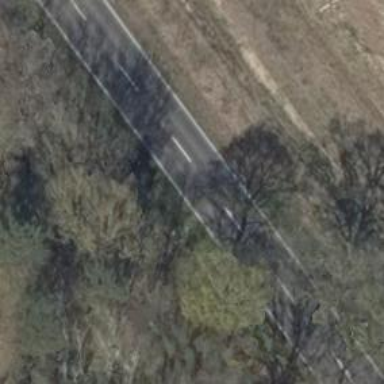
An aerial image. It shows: Tertiary road with asphalt surface.